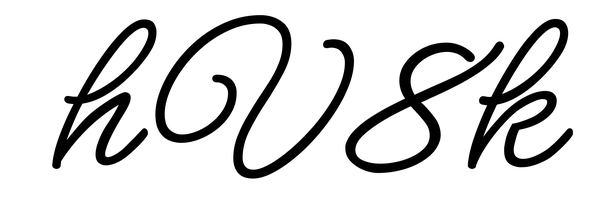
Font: MeowScript-Regular